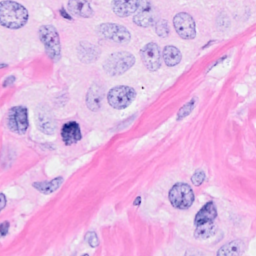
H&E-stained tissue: Breast